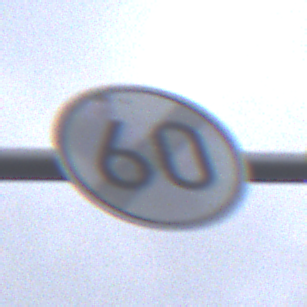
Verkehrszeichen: EndeGeschwindigkeit60
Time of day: MorningAfternoon
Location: Outdoor (Urban)
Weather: Overcast
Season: NotSpecified
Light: Natural